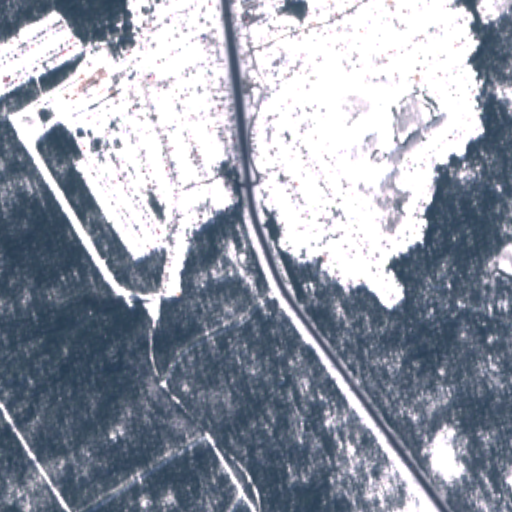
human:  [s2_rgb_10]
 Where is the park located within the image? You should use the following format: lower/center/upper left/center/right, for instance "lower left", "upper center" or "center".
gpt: The park is located in the upper right of the image.
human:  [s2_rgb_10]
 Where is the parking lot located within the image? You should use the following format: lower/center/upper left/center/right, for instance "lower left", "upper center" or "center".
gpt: The parking lot is located in the upper left of the image.
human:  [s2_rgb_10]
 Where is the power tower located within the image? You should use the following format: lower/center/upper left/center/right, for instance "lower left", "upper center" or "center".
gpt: The power tower is located in the upper left of the image.
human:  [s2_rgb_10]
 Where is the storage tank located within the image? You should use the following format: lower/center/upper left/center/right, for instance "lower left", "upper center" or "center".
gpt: The storage tank is located in the upper left of the image.
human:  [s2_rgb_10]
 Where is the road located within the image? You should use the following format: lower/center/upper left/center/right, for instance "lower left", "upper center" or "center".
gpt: There is no road in the image.